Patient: sex M, age 48
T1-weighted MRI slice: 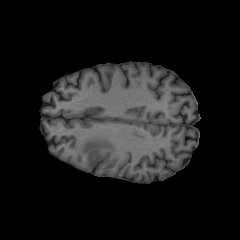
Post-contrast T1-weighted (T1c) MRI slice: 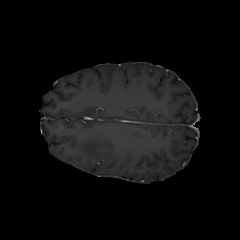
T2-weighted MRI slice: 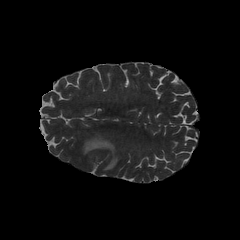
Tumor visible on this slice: yes
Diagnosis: Glioblastoma, IDH-wildtype
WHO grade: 4